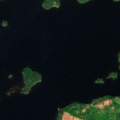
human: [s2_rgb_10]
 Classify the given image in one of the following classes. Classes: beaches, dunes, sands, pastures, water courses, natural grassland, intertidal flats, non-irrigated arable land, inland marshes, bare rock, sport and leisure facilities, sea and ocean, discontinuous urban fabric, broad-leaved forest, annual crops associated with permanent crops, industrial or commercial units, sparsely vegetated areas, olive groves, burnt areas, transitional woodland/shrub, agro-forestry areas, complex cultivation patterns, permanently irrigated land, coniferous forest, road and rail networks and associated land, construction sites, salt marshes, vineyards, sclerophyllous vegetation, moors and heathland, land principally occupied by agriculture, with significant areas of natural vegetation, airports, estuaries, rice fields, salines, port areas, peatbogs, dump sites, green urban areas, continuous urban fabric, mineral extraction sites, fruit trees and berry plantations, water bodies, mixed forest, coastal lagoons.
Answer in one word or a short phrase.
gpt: coniferous forest, mixed forest, water bodies